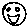
Label: smiley face